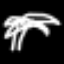
Label: palm tree